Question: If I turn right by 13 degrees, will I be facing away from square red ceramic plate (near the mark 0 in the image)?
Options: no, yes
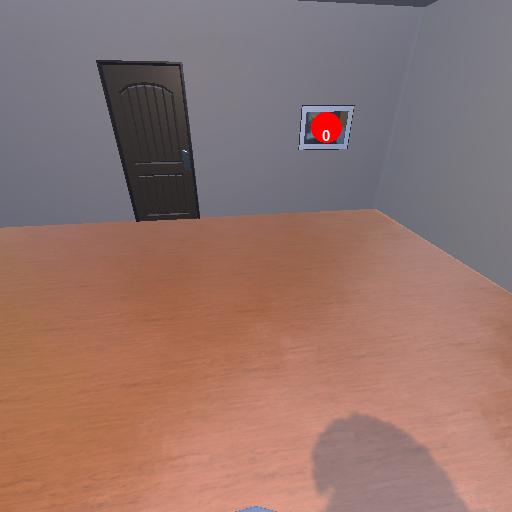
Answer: no